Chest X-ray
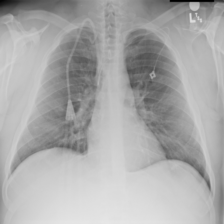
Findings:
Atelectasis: positive
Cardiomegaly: negative
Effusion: negative
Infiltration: negative
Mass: negative
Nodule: negative
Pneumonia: positive
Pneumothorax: negative
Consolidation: negative
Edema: negative
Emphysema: negative
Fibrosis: negative
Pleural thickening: negative
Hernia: negative